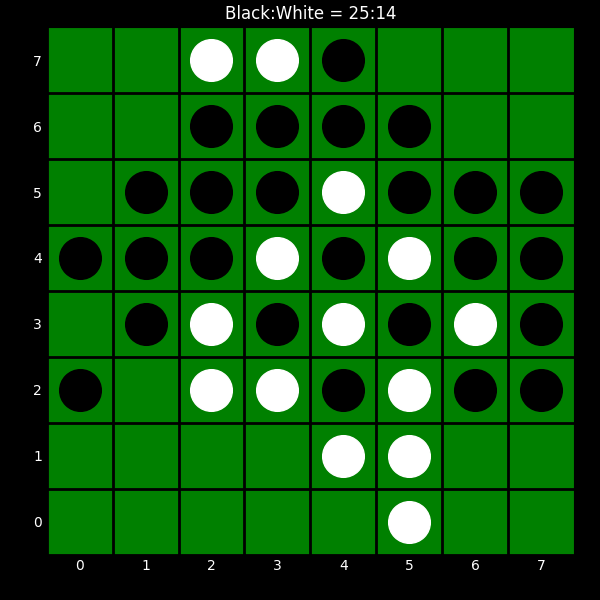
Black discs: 25
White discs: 14